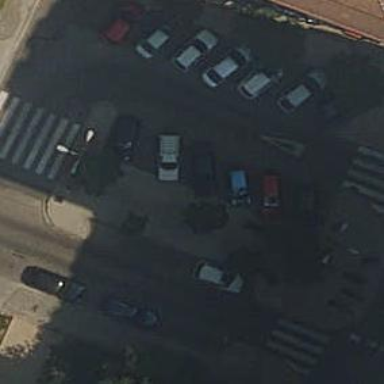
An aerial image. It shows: Parking available on the street side.